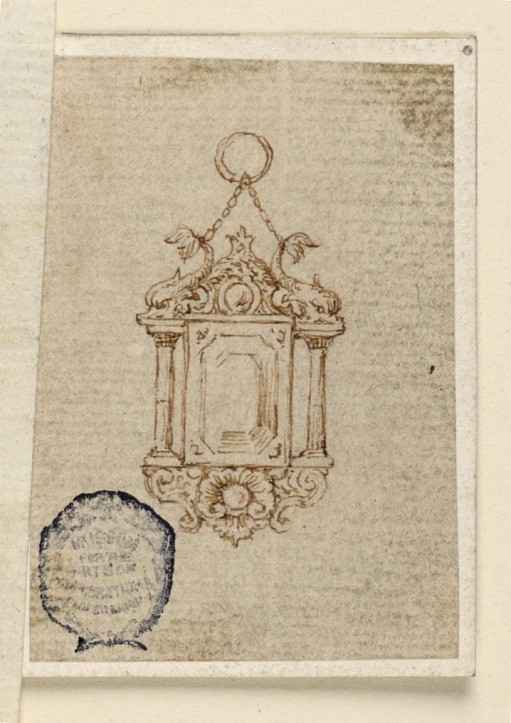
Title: Design for a Pendant
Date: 1875–1900
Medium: Pen, brush and sepia on paper
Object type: Drawing
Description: A rectangular diamond framed with columns. Above, chains suspending from a ring attach to dolphin tails. Below, a shell with a round gem.